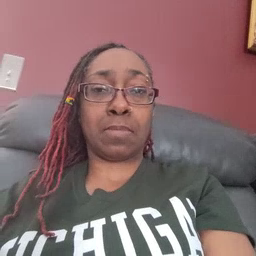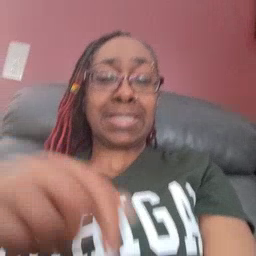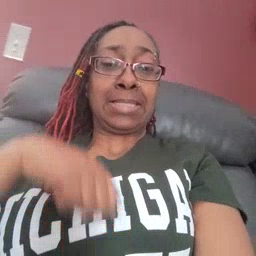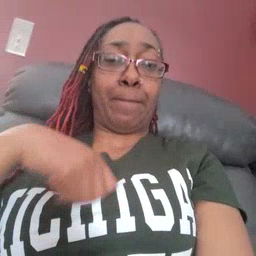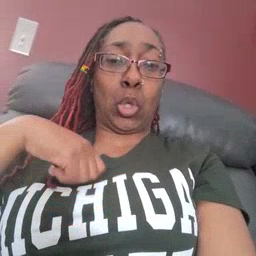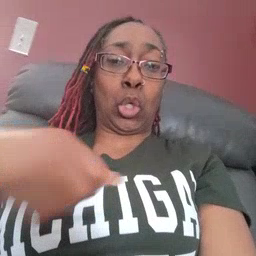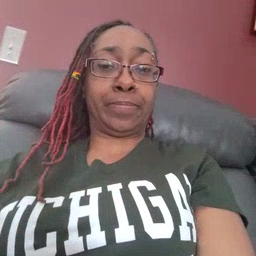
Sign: zipper